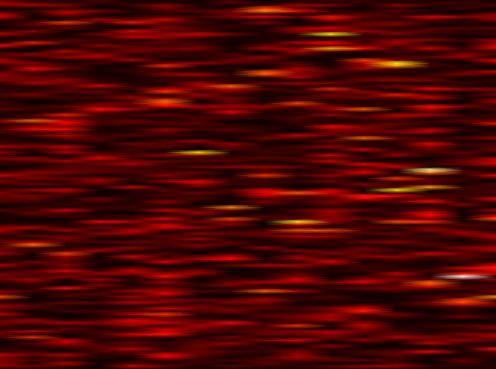
Label: OFDM